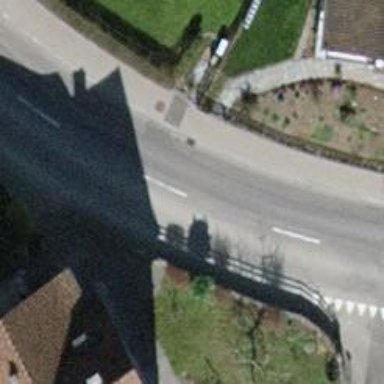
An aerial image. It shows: Sidewalk.